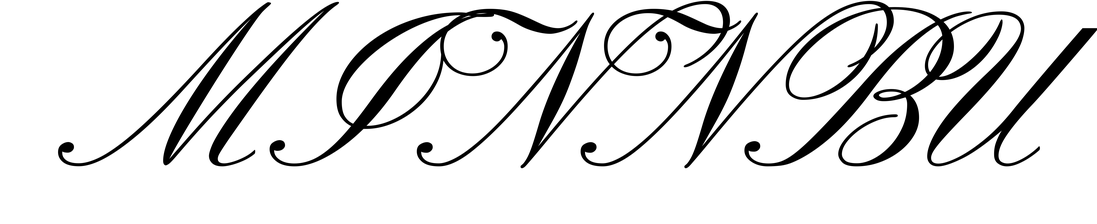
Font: PinyonScript-Regular